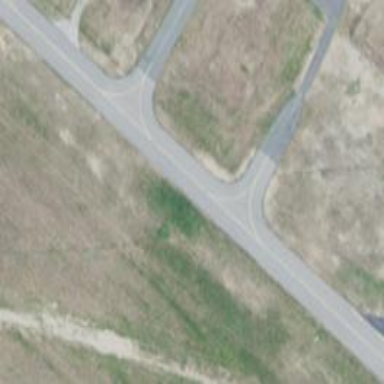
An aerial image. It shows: Asphalt taxiway at the airport.